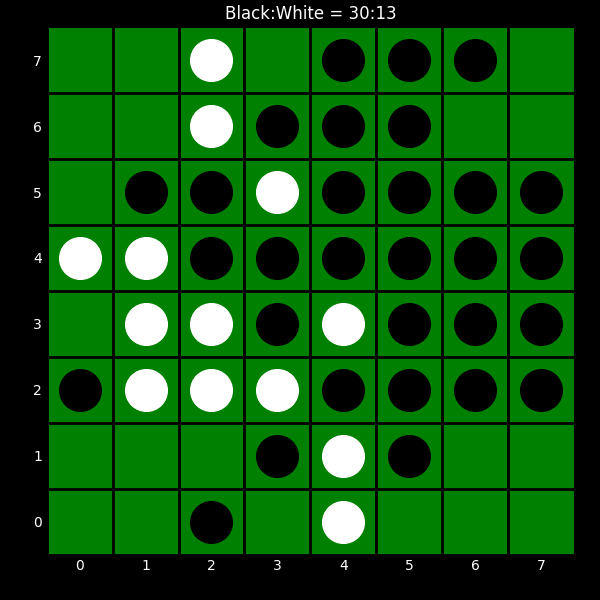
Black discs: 30
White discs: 13